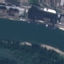
Land use / land cover: River